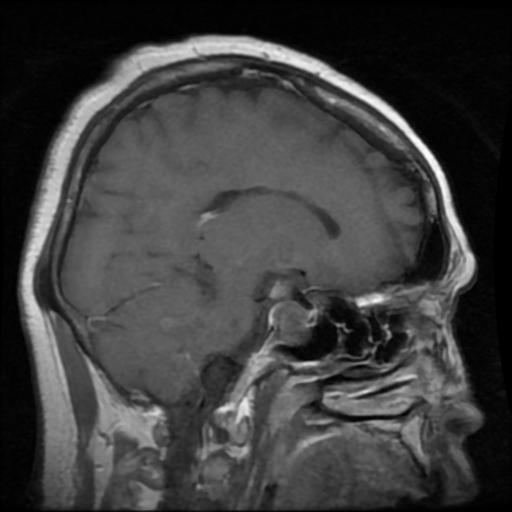
Label: pituitary